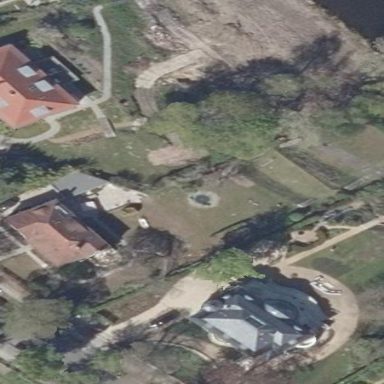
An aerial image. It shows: Residential garden.